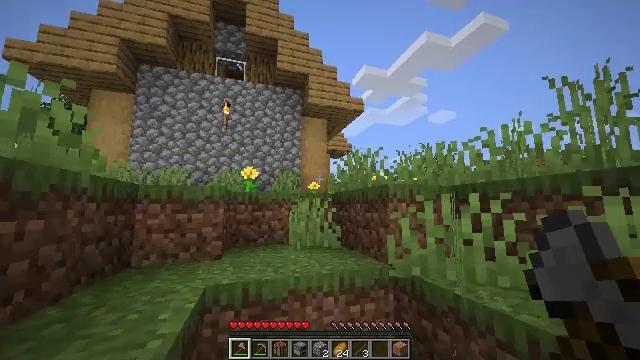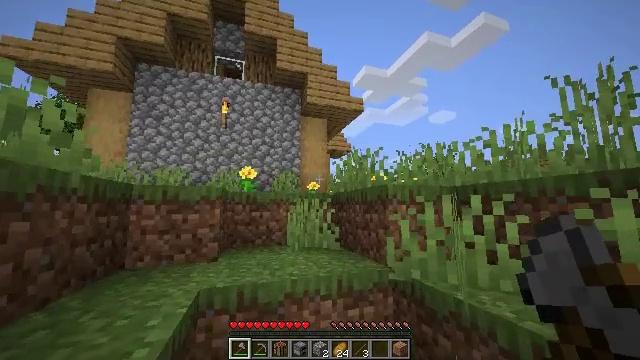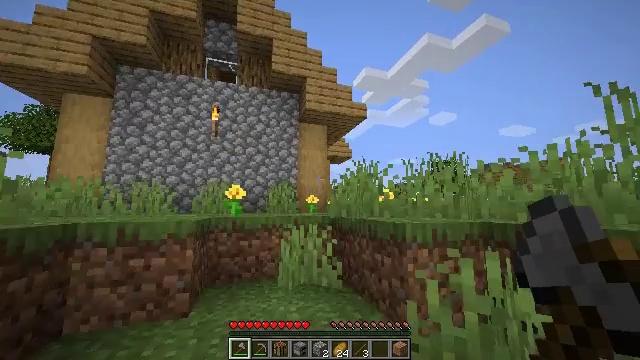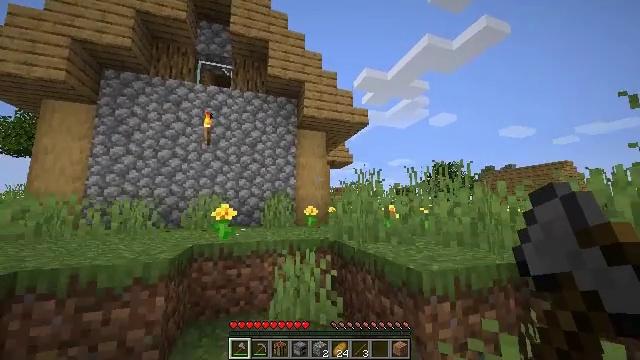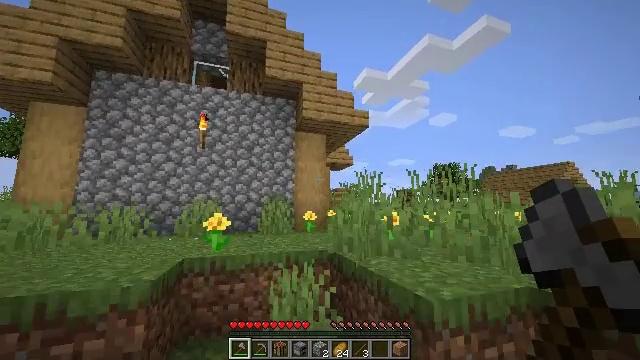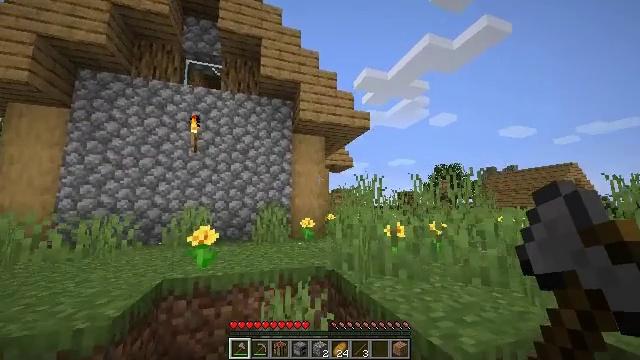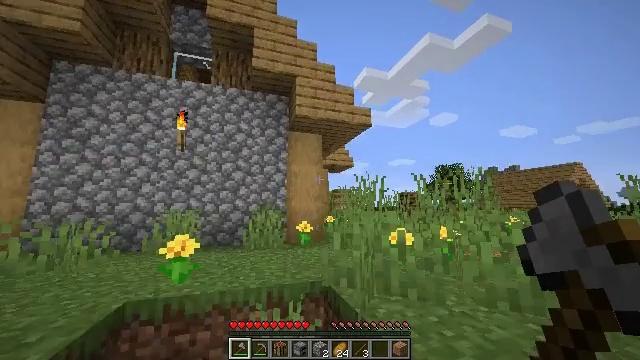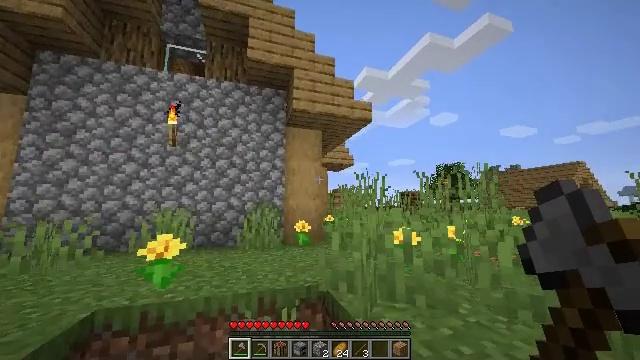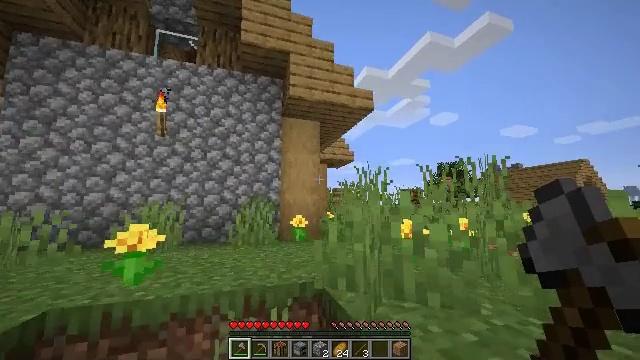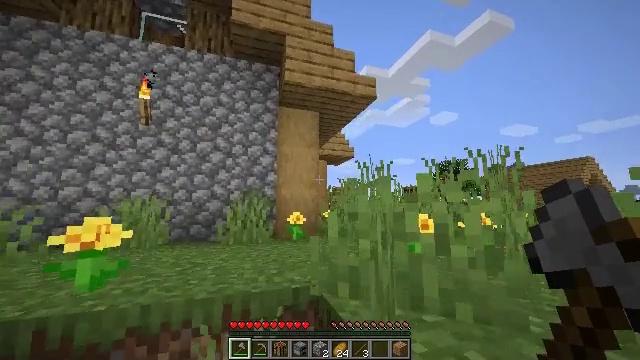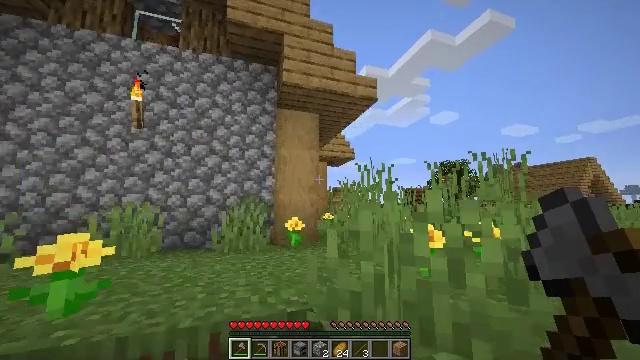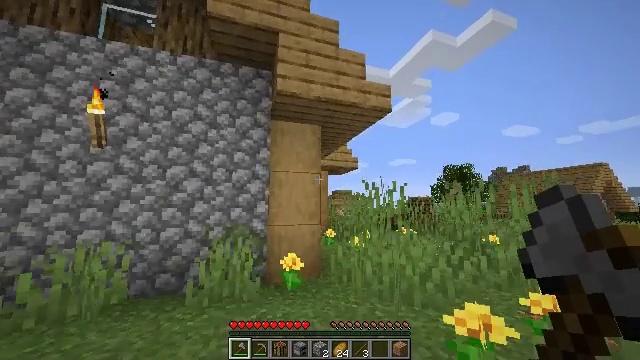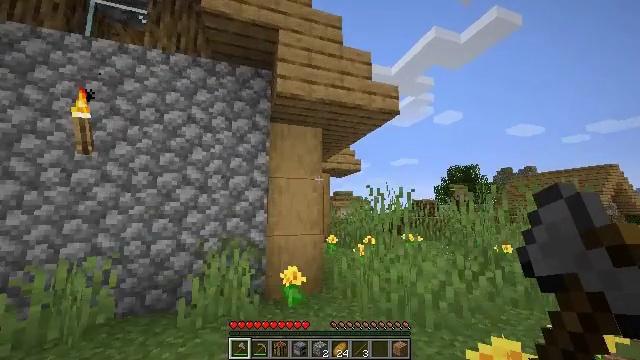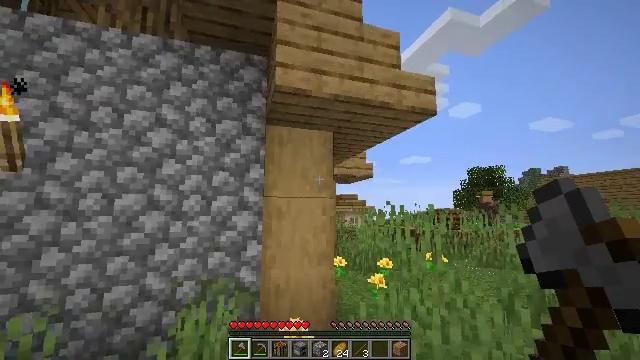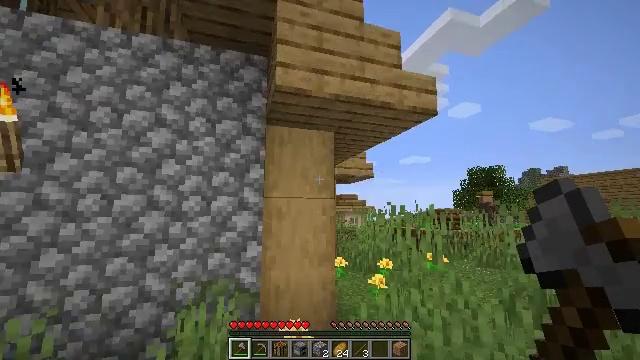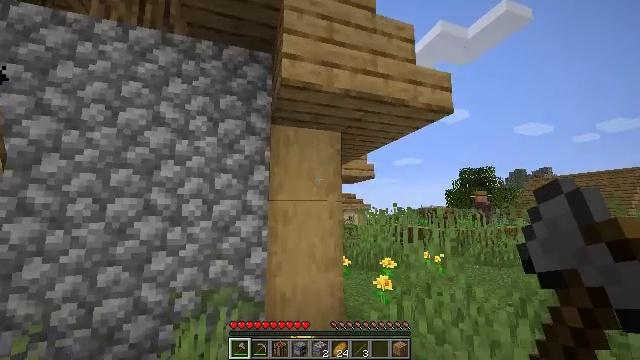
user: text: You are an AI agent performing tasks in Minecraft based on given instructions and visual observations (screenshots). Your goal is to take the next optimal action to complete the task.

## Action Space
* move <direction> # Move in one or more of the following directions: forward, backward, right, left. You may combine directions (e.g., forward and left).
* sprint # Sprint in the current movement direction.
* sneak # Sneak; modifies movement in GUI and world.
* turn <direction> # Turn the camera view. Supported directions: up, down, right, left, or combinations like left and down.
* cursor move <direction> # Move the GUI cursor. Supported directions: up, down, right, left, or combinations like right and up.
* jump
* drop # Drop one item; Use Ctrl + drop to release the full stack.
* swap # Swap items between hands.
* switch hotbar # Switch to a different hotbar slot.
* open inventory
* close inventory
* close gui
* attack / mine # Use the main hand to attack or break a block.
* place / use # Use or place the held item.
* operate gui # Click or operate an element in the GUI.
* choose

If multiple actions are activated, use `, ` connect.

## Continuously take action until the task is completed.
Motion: motion action
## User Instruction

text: Retrieve the stripped oak log.
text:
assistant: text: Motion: move forward, sprint, jump
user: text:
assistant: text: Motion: move forward and move right, sprint, jump
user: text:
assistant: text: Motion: move forward and move right, sprint, jump
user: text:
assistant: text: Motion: move forward and move right, sprint, jump
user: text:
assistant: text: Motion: move forward, sprint
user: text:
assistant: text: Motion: move forward, sprint
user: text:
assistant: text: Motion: move forward, sprint
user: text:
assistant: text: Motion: move forward, sprint
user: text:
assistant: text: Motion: move forward, sprint
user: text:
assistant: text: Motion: move forward, sprint, jump
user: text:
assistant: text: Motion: move forward, sprint, jump
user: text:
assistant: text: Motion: move forward, sprint, jump
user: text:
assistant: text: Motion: move forward, sprint, jump
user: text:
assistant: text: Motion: move forward, sprint, jump
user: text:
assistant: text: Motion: move forward, sprint
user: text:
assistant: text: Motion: move forward, sprint
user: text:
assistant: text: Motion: move forward and move right, sprint, turn left and down
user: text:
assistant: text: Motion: move forward and move right, sprint
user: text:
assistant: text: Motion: move forward and move right, sprint, attack / mine
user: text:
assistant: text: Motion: move forward and move right, sprint, attack / mine
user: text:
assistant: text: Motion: move forward, sprint, turn left, attack / mine
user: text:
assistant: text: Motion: move forward, sprint, attack / mine
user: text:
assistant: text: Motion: attack / mine
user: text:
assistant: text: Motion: attack / mine
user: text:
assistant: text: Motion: turn left, attack / mine
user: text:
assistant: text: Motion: turn left and down, attack / mine
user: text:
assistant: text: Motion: turn left and down, attack / mine
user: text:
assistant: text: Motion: turn left and down, attack / mine
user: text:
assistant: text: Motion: attack / mine
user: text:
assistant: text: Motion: attack / mine